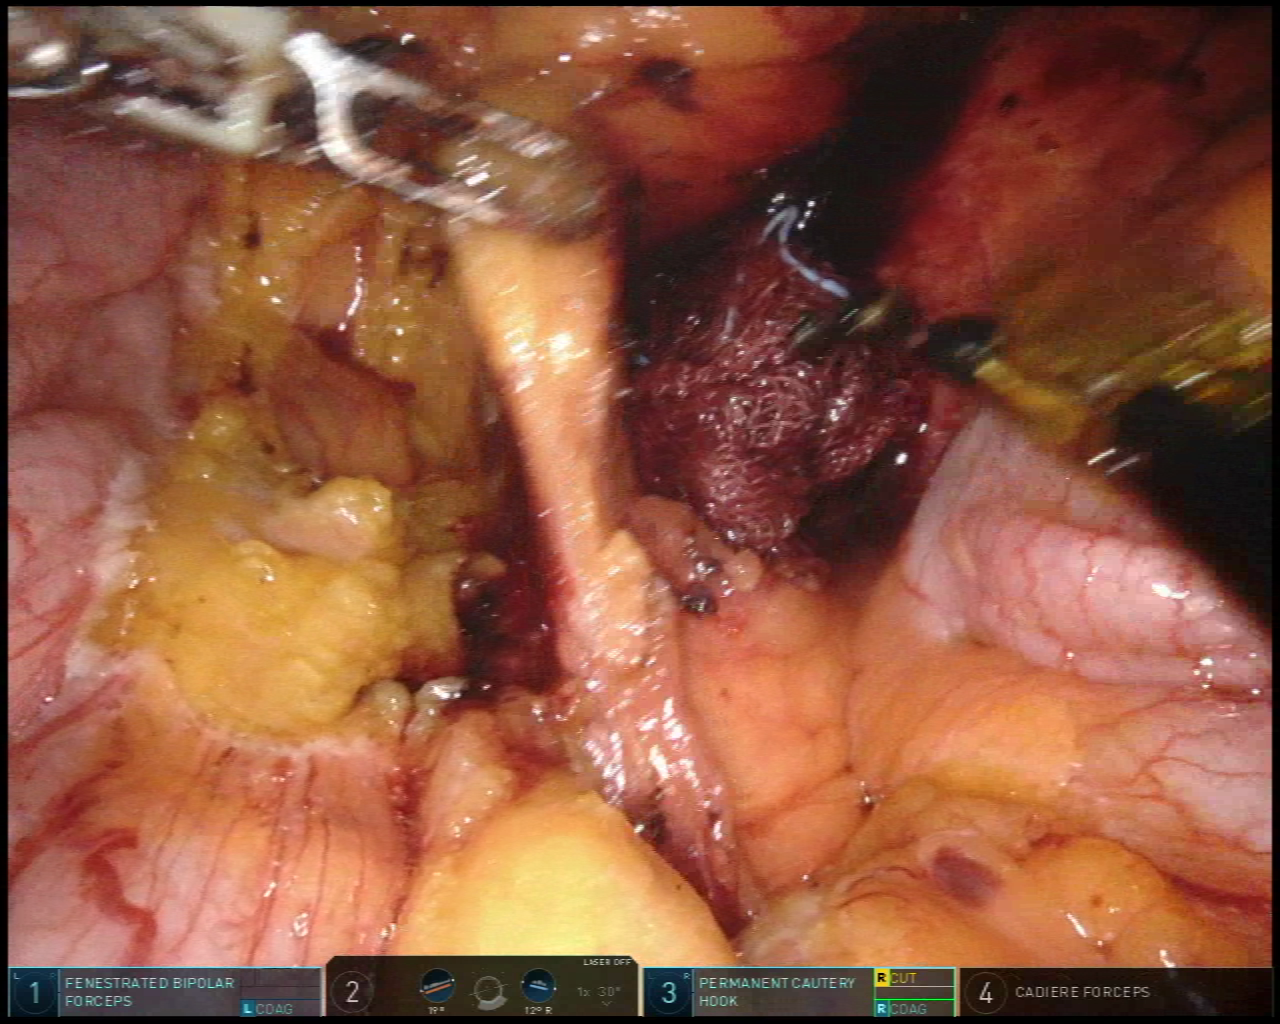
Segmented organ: colon
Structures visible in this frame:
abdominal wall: no
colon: yes
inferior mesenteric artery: no
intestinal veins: no
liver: no
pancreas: no
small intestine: no
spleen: no
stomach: no
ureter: no
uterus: no
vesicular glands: no